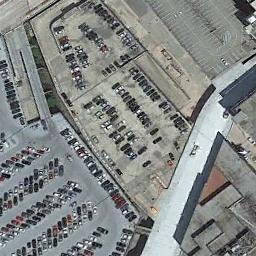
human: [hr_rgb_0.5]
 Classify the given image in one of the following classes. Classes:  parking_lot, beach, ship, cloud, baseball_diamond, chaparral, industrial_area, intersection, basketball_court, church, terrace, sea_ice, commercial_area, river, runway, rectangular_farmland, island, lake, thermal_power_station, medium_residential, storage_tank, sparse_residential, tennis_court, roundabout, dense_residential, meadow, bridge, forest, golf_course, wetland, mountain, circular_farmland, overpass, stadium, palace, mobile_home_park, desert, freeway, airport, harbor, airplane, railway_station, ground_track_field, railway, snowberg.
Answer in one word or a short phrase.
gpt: parking_lot